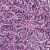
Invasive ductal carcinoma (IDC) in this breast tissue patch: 1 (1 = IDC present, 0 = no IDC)